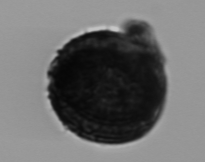
Label: Coscinodiscus